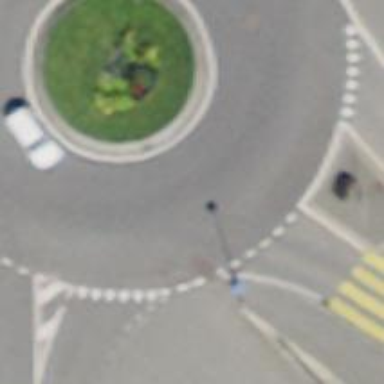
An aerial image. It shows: Secondary road around roundabout.